Field crop: maize
Growth stage: 2
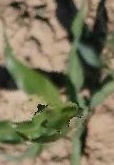
Species: maize